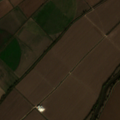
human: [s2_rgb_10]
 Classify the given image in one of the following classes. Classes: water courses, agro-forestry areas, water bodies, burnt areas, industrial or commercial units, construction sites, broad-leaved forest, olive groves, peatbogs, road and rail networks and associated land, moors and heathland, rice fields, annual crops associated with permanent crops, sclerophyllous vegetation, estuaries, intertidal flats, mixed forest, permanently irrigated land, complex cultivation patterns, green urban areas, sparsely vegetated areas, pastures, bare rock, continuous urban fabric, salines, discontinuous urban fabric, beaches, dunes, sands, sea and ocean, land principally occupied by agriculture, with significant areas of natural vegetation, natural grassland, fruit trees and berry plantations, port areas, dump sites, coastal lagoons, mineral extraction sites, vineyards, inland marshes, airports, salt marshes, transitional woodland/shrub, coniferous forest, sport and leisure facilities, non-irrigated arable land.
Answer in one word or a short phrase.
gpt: permanently irrigated land, rice fields